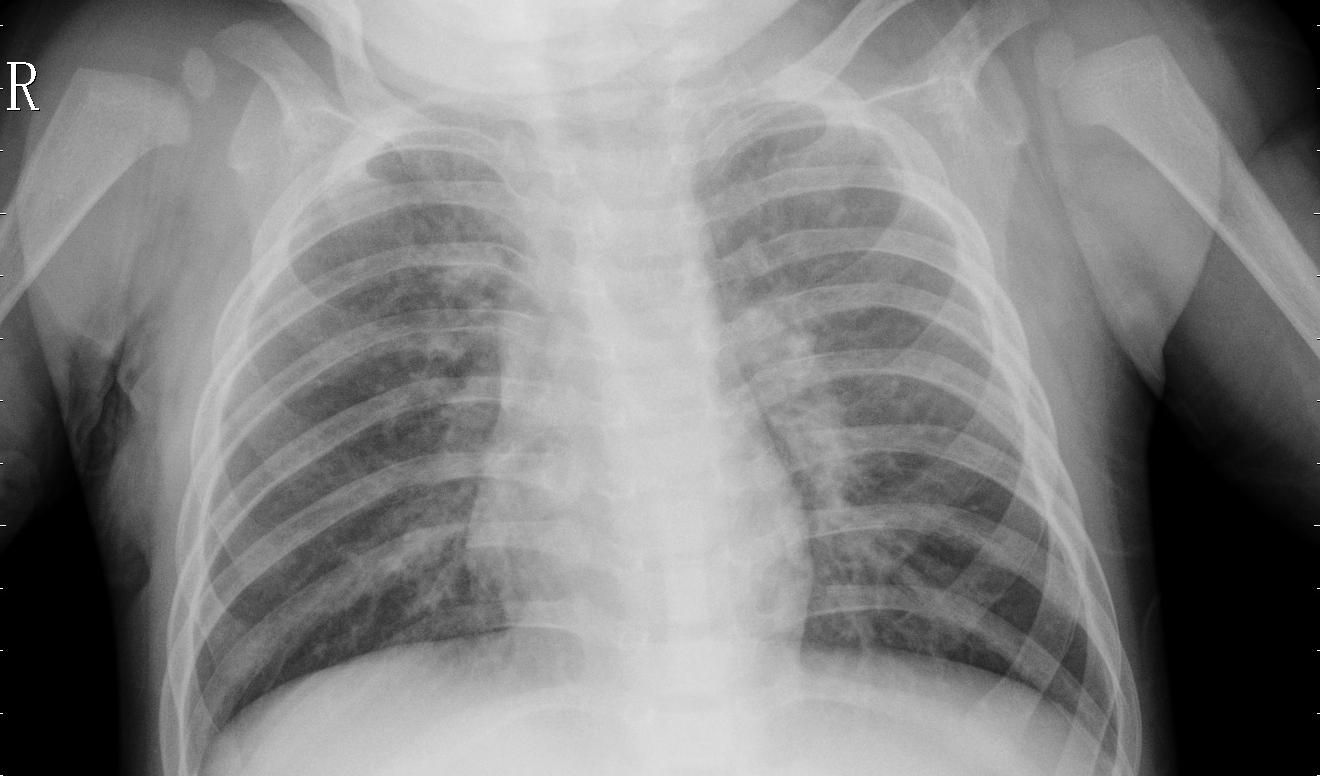
Diagnosis: PNEUMONIA